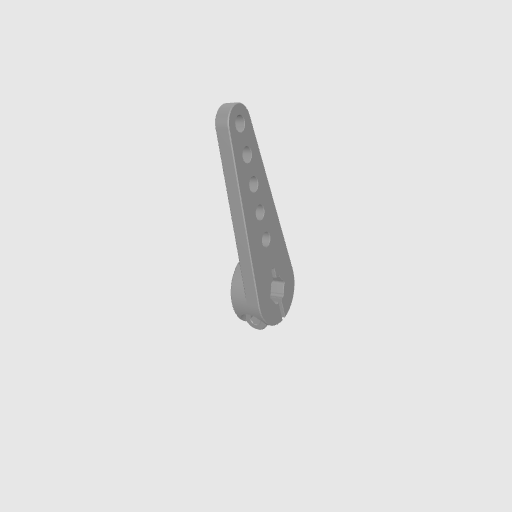
Part: ClampingControlArm